Question: I am working with a histogram in gnuplot and I want to put one of the histogram bars behind the other results. I would like the reference bar (Mork spennubjogunar > 200 kV) to behind the other histogram bars. I have done this in excel before using different y-axis, is there a nice way to do this in gnuplot?

This is the code I am currently working with.
'''
set terminal pngcairo transparent nocrop enhanced size 3200,2400 font "arial,40"
set output "Harmonic_currents_BRE.png"
set key right
set datafile separator ";"
set style line 12 lc rgb '#808080' lt 0 lw 1
set style line 13 lt 0 lw 3
set grid back ls 12
set xrange [-1:20]
set yrange [0:8]
set style data histogram
set style histogram cluster gap 1
set style fill solid border 0
set border lw 2
set boxwidth 0.7
set ylabel "Hlutfall af nafnspennu [%]"
set xlabel "Tidni [pu 50 Hz base]"
plot "case0.csv" using 2:xticlabels(1) title 'Tilfelli 0', "case1.csv" using 2:xticlabels(1) title 'Tilfelli 1', "case2.csv" using 2:xticlabels(1) title 'Tilfelli 2', "case3.csv" using 2:xticlabels(1) title 'Tilfelli 3', "ref.csv" using 2:xticlabels(1) title 'Mork spennubjogunar > 200 kV'
unset output
unset zeroaxis
unset terminal
'''
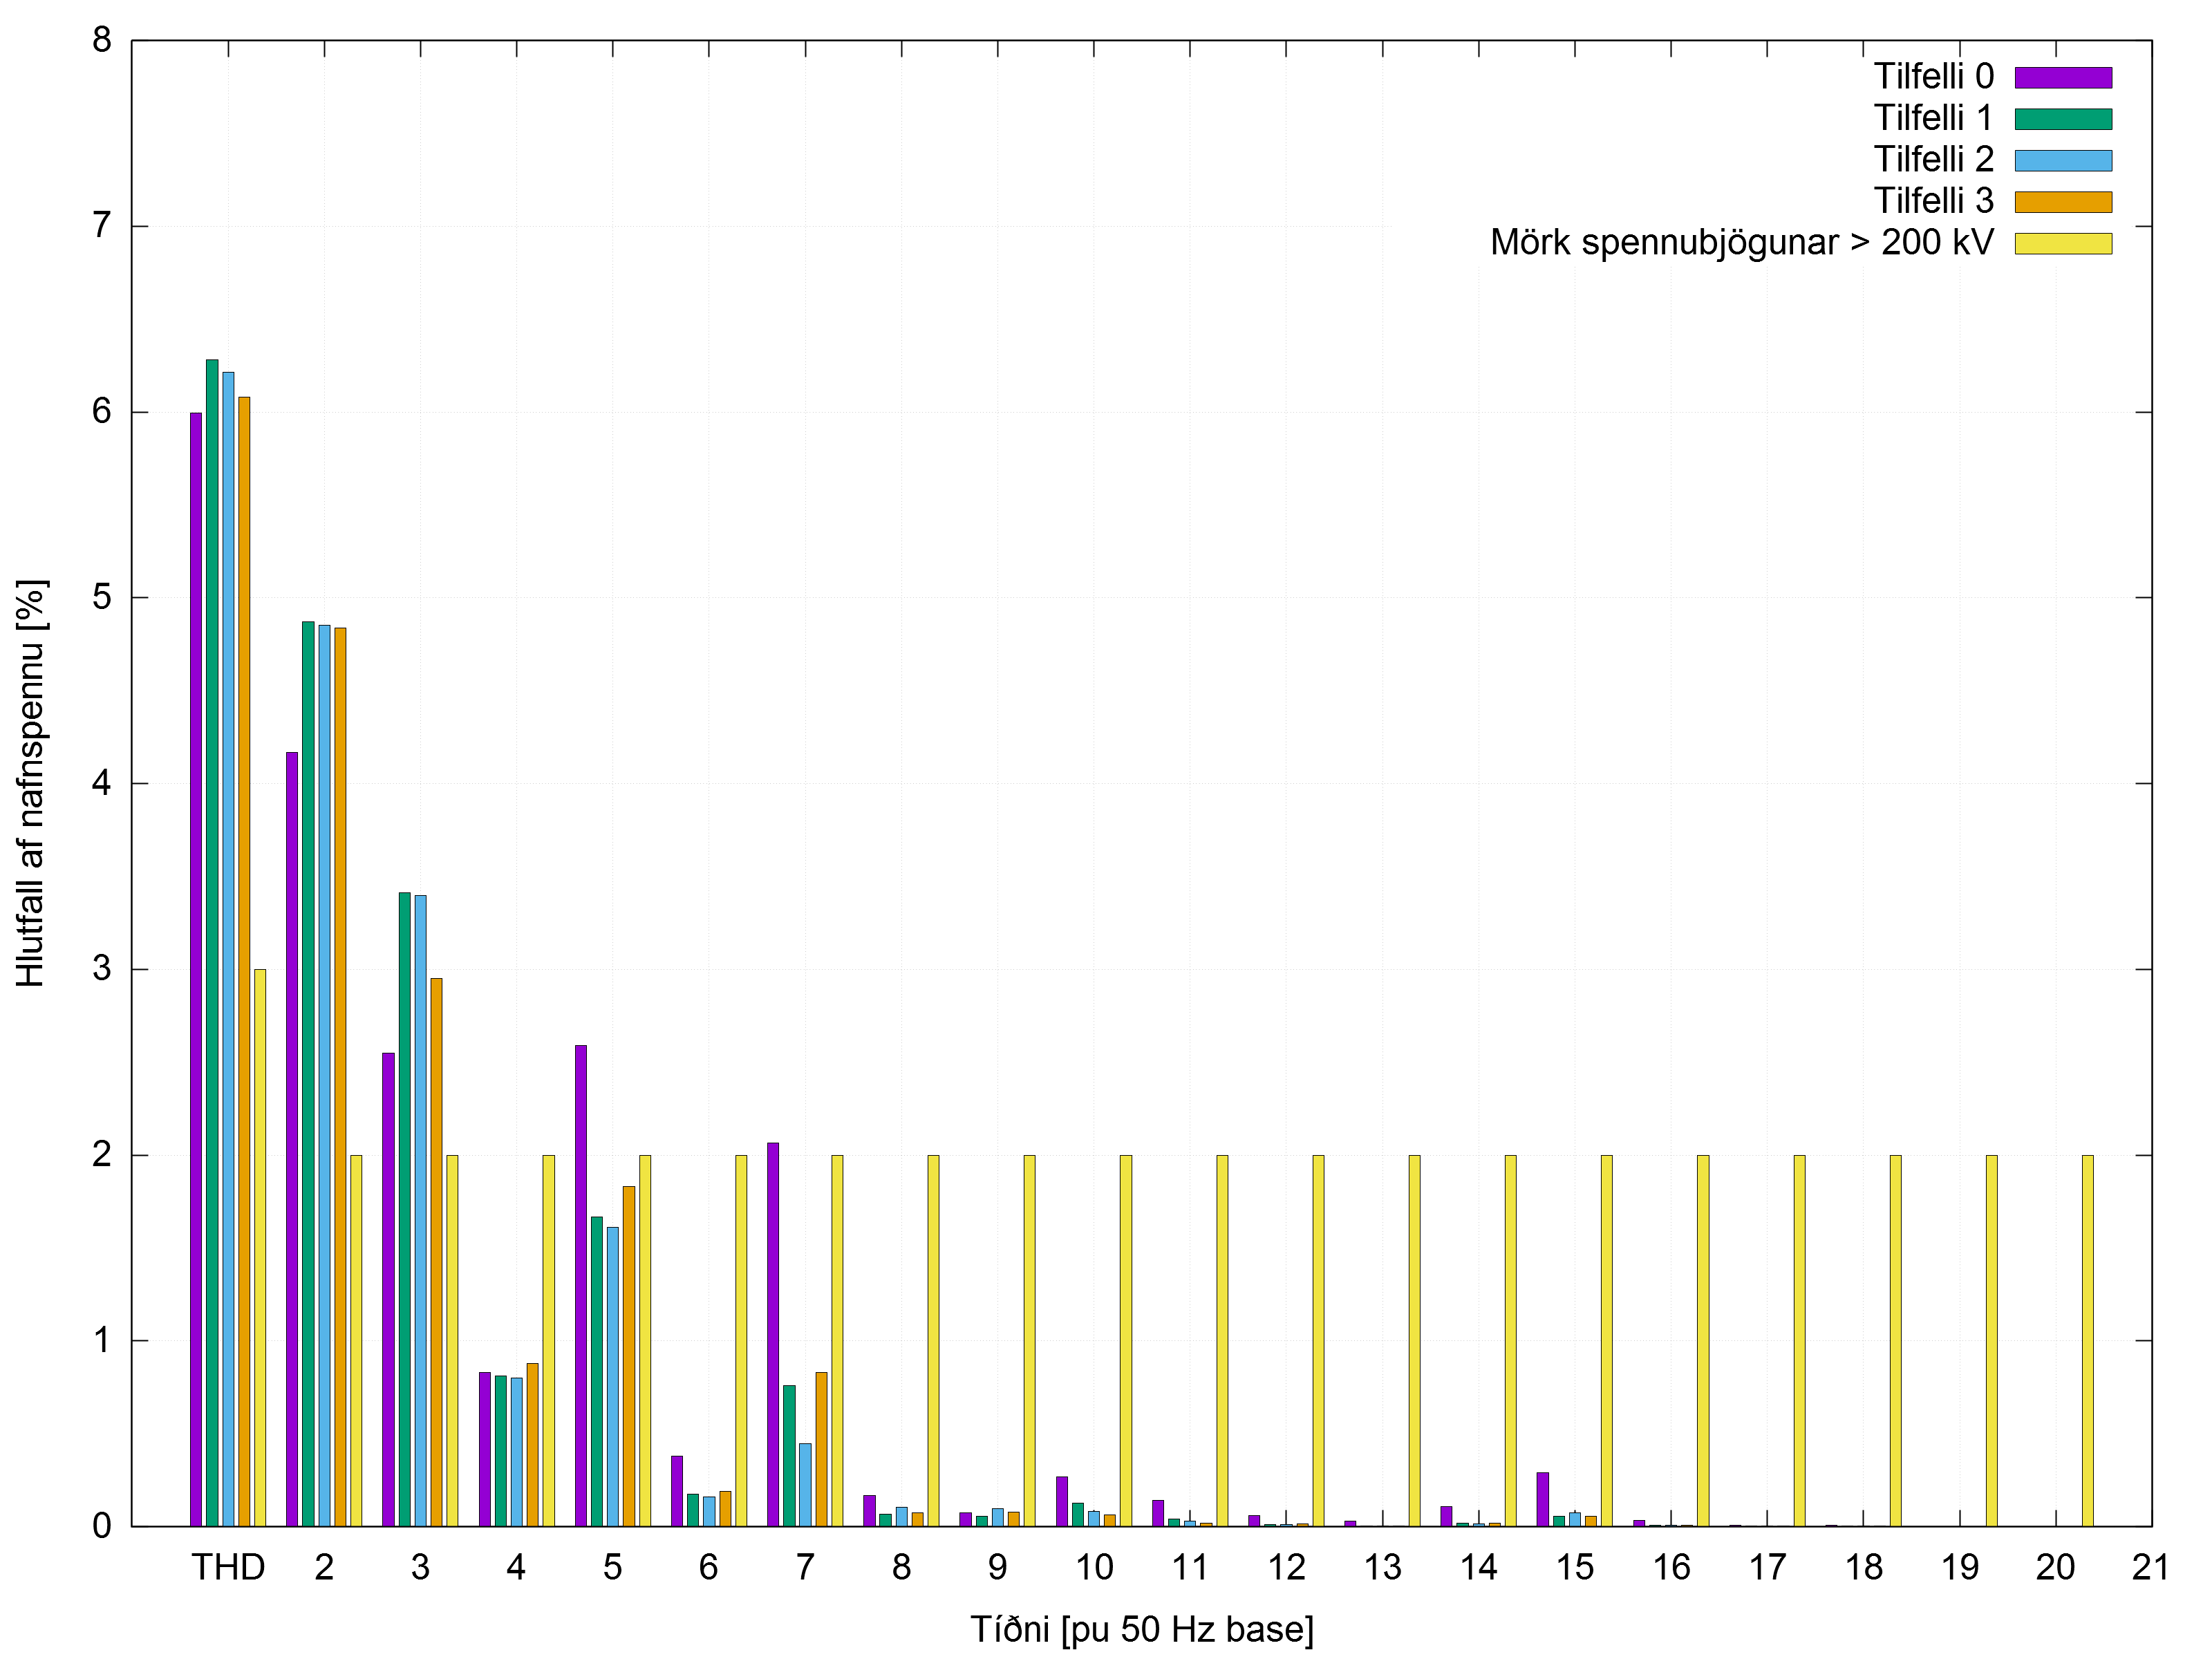
Answer: I think, the best way is to first plot the reference 'with boxes' with a fixed boxwidth (I used '0.9'), and then the clustered histograms:
'''
set style data histogram
set style histogram cluster gap 1
set style fill solid noborder
set boxwidth 0.7
plot "ref.csv" using 0:2:(0.9):xtic(1) with boxes title 'Mork spennubjogunar > 200 kV', for [i=0:3] sprintf("case%d.csv", i) u 2 title sprintf('Tilfelli %d), i)
'''